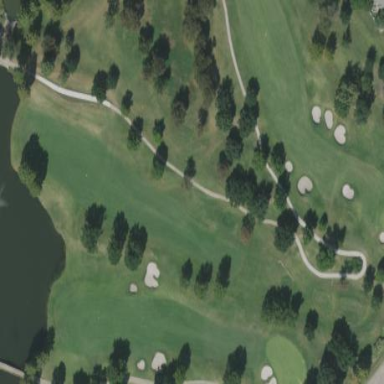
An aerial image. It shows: Grassy area designated as golf fairway.